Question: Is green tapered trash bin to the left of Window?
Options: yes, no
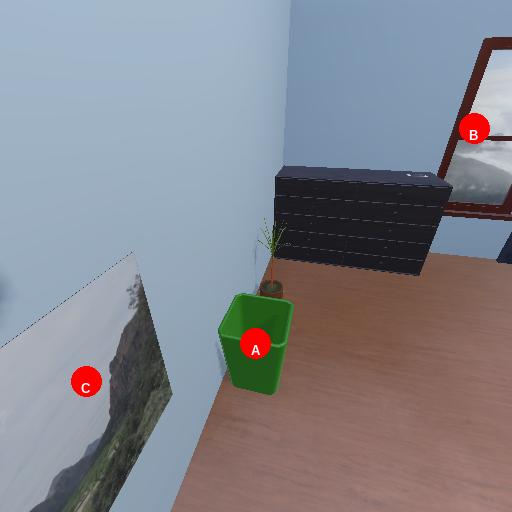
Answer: yes